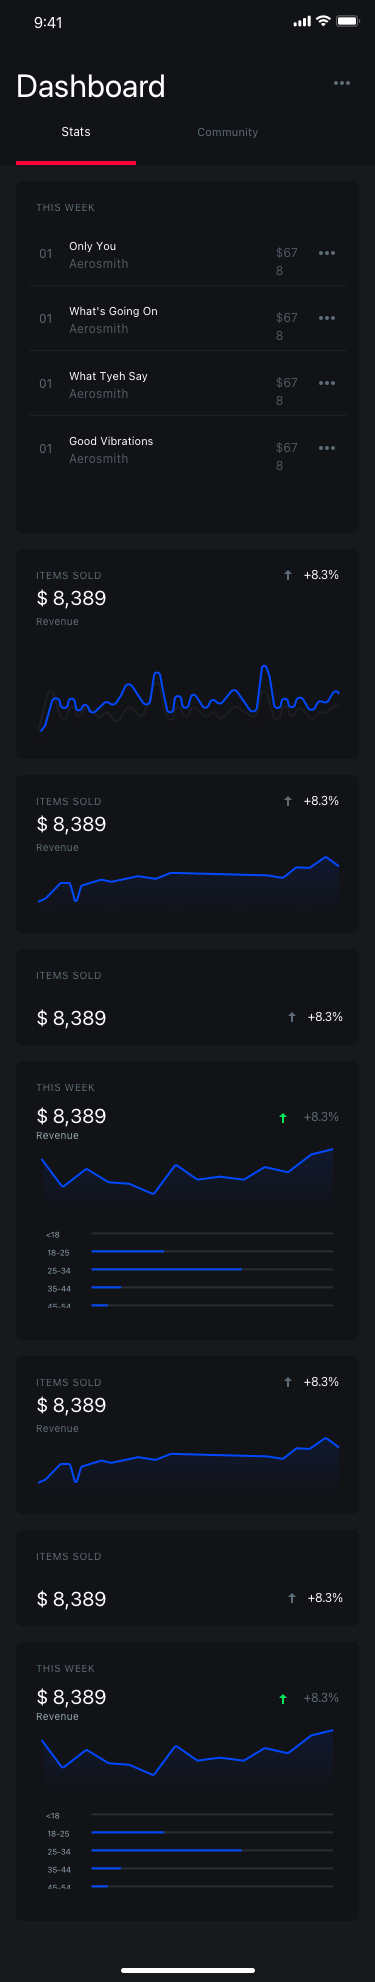
Text in this UI design:
This Week